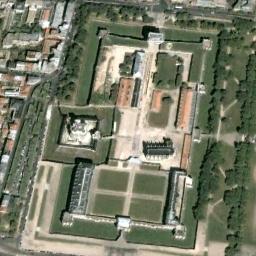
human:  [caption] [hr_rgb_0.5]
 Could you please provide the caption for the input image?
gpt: There are many trees near the palace .

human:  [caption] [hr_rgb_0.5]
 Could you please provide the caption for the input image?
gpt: The palace is on the grass surrounded by buildings and trees .

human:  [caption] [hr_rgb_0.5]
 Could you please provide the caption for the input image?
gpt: The palace has a big white palace, Some other palaces and green belts and the palace is next to lots of other buildings .

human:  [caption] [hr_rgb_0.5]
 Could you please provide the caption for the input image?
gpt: There are several trees in this palace .

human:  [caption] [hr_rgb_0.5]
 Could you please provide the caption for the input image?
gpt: There are many green lawns in the palace .